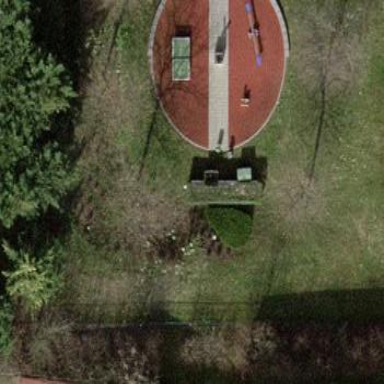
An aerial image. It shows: Playground area for leisure land.